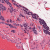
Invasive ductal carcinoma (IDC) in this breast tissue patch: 1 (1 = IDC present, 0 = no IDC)